Question: I have an array of pairs that I need to display in a table where the 1st column spans 2 rows like in the image.
The array looks like this:
'''
$scope.products = [{
p0: {name: "n1", img: "a", brand: "apple", desc: "1"},
p1: {name: "n2", img: "b", brand: "apple", desc: "2"}
},{
p0: {name: "n3", img: "c", brand: "apple", desc: "3"},
p1: {name: "n4", img: "d", brand: "apple", desc: "4"}
},{
p0: {name: "n5", img: "e", brand: "apple", desc: "5"},
p1: {name: "n6", img: "f", brand: "apple", desc: "6"}
},{
p0: {name: "n7", img: "g", brand: "apple", desc: "7"},
p1: {name: "n8", img: "h", brand: "apple", desc: "8"}
}];
'''
The "hardcoded" version of this would be
'''
<table class="table table-bordered">
<tr>
<th></th>
<th>Brand</th>
<th>Product name</th>
</tr>
<tr>
<th rowspan="2">a b</th>
<td>apple</td>
<td>n1</td>
</tr>
<tr>
<td>apple</td>
<td>n2</td>
</tr>
<tr>
<th rowspan="2">c d</th>
<td>apple</td>
<td>n3</td>
</tr>
<tr>
<td>apple</td>
<td>n4</td>
</tr>
</table>
'''
I don't know how I can achieve this with an ng-repeat. I tried something silly like the code below but obviously it didn't work.
Help?
'''
<div ng-repeat="pair in products">
<tr>
<th rowspan="2">{{pair.p0.img}} {{pair.p1.img}}</th>
<td>{{pair.p0.brand}}</td>
<td>{{pair.p0.name}}</td>
</tr>
<tr>
<td>{{pair.p1.brand}}</td>
<td>{{pair.p1.name}}</td>
</tr>
</div>
'''

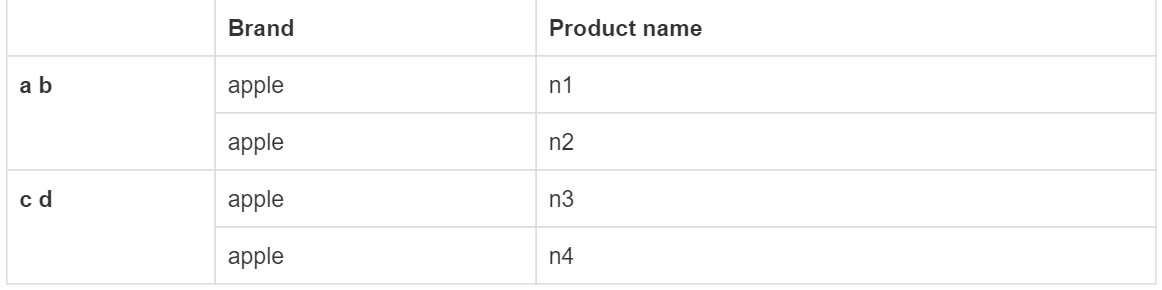
Answer: May you use a cunstruction like:
'''
<tbody ng-repeat="...">
<tr>...</tr>
...
</tbody>
'''
in your example?